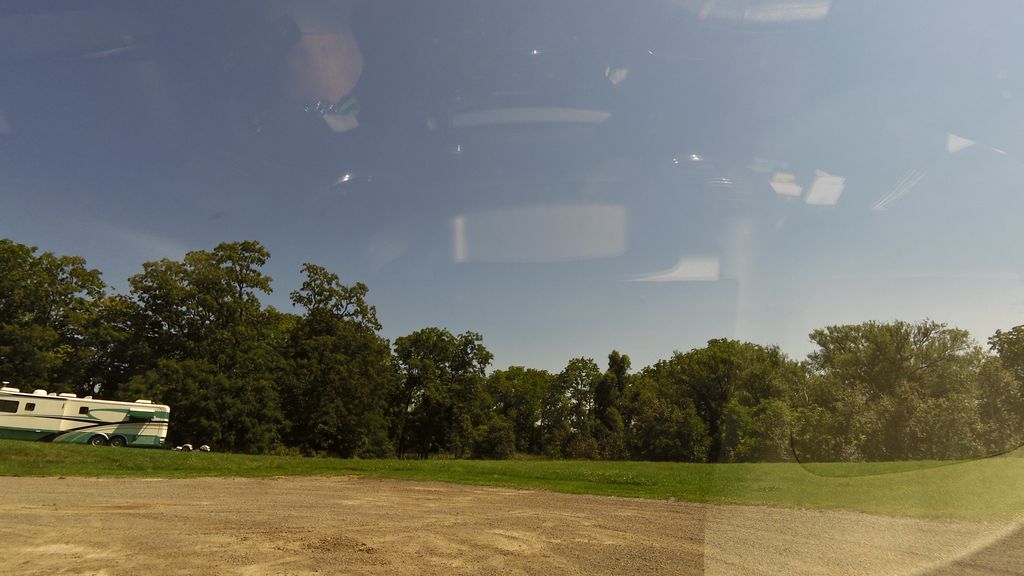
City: hamilton